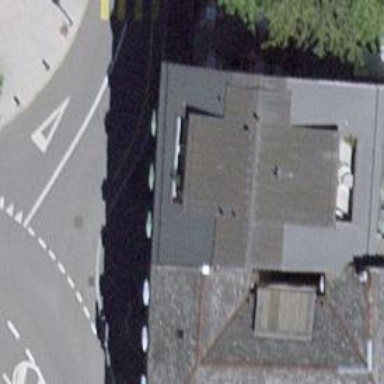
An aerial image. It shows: Restaurant.